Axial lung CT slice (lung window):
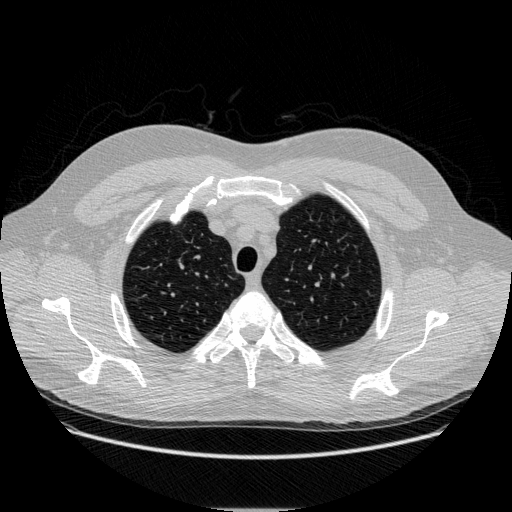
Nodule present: no